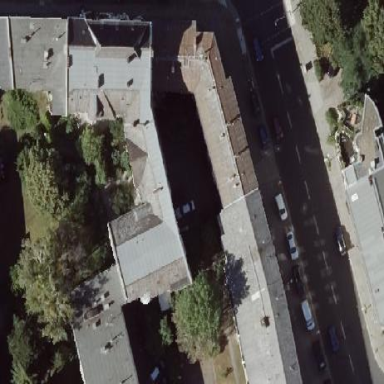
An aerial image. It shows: Part of building is shown in the image.